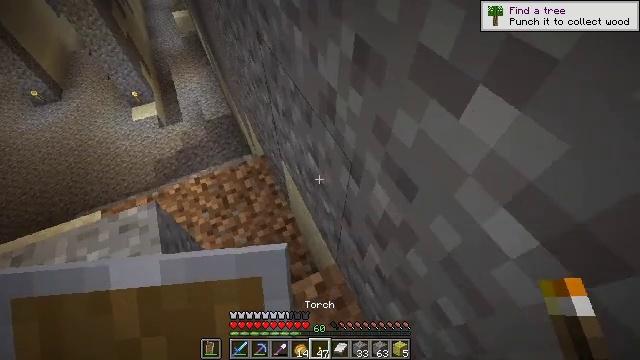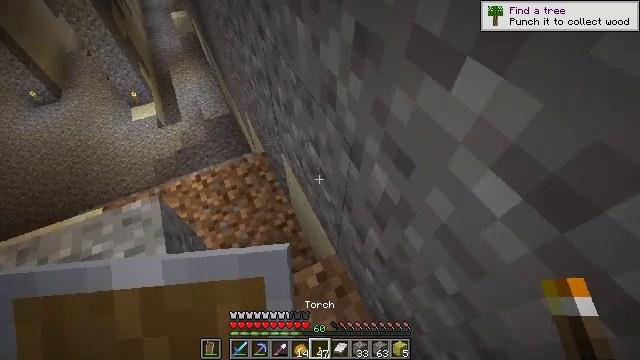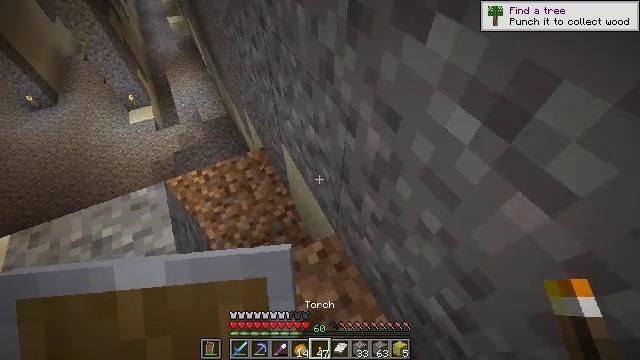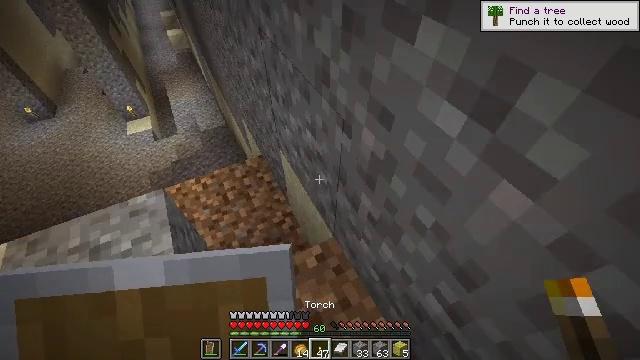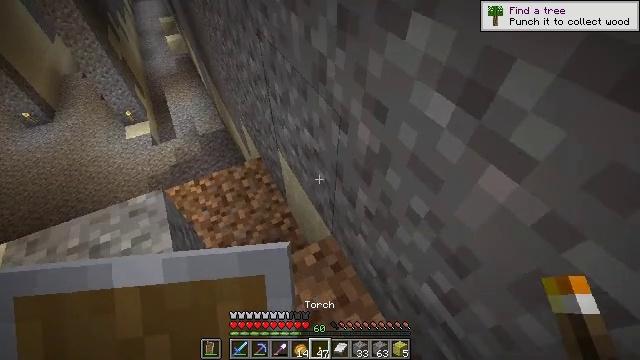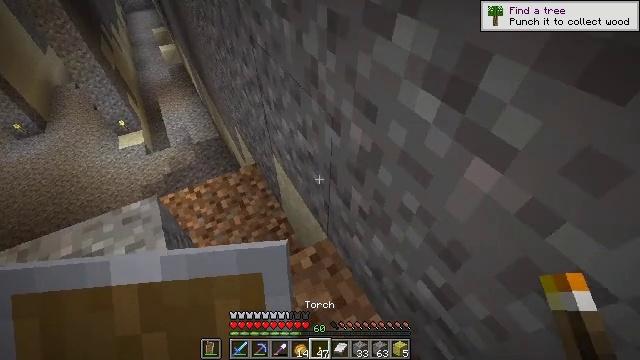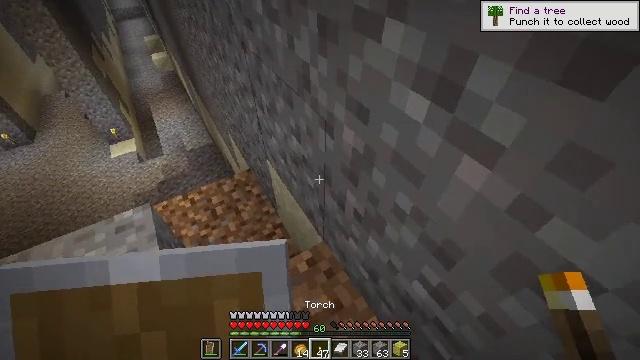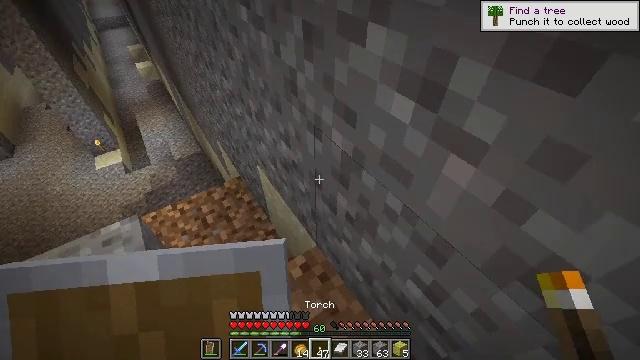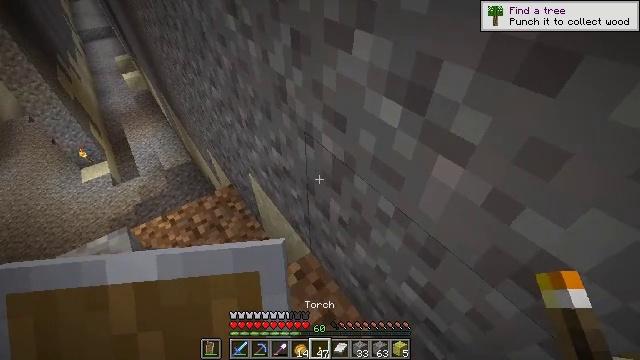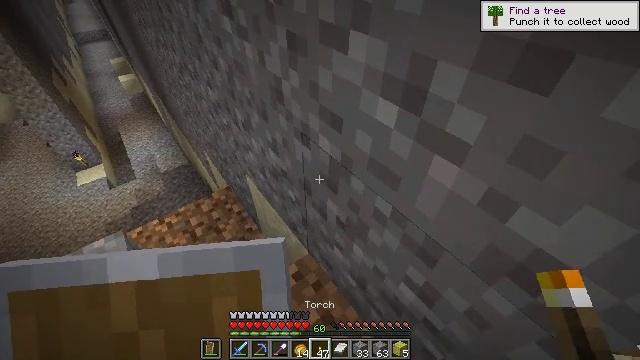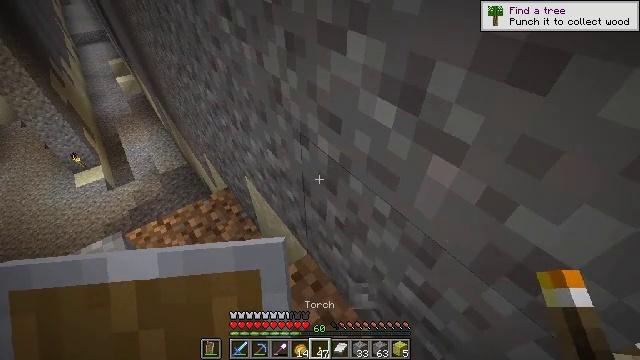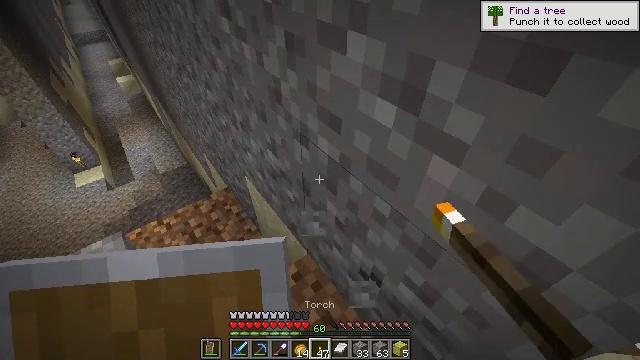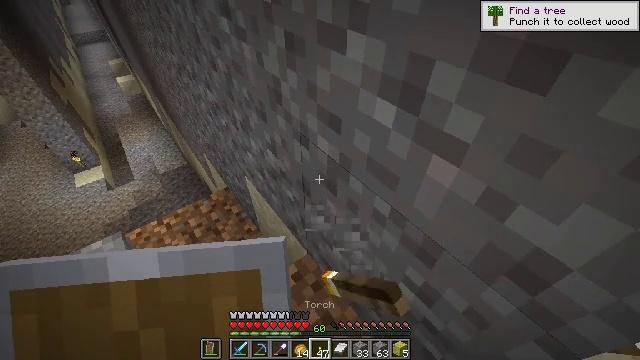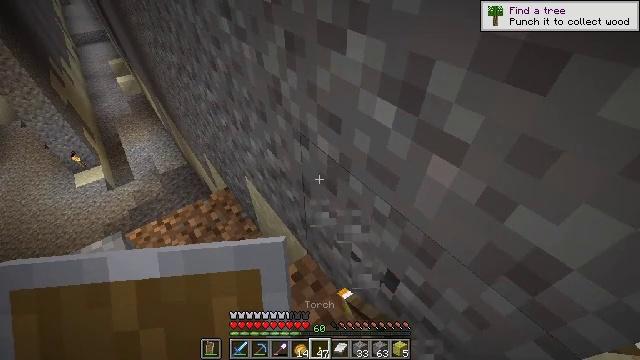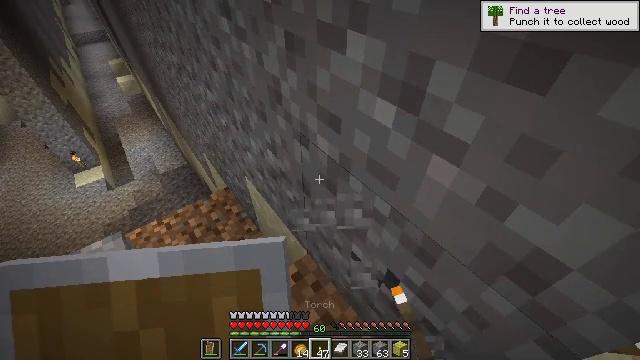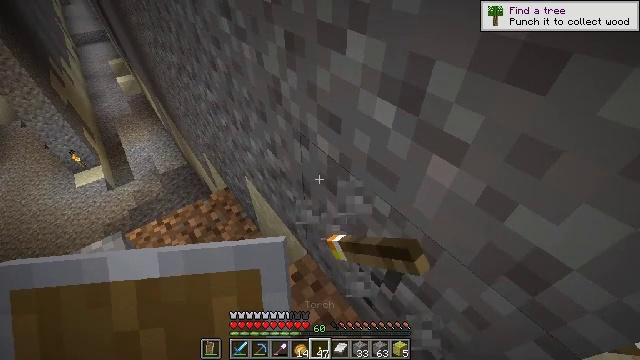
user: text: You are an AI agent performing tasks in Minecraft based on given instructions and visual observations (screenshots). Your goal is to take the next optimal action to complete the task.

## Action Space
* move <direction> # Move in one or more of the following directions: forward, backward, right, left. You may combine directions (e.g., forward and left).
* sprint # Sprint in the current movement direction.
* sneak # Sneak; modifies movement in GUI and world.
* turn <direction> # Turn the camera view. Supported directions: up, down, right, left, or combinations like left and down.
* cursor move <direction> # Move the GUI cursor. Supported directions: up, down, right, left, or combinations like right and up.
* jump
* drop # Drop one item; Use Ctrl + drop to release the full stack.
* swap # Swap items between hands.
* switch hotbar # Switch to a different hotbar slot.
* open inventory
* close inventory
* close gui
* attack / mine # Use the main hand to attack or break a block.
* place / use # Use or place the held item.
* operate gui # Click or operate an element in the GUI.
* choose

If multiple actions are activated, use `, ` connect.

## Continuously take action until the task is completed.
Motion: motion action
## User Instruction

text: Dig through gravel to clear a path.
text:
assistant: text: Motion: move back
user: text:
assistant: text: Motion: no_op
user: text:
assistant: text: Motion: turn up
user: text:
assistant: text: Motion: no_op
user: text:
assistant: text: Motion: turn right and up
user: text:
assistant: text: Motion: turn right and up
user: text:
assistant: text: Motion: turn right and up
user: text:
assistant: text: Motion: turn right and up
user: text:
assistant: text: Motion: no_op
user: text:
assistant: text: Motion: attack / mine
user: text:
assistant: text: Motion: attack / mine
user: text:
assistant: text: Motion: attack / mine
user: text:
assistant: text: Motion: attack / mine
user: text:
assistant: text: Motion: attack / mine
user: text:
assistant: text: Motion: attack / mine
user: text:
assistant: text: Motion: attack / mine
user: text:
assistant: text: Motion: attack / mine
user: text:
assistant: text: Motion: attack / mine
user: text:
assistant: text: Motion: attack / mine
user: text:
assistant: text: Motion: attack / mine
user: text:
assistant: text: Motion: attack / mine
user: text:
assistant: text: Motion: attack / mine
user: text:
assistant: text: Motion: attack / mine
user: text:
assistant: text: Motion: attack / mine
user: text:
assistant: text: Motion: attack / mine
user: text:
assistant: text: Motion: attack / mine
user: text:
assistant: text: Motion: attack / mine
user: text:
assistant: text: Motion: attack / mine
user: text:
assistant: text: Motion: attack / mine
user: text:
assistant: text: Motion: attack / mine